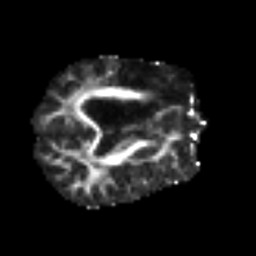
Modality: FA
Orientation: axial
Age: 50
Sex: male
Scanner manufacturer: siemens
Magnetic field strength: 3 T
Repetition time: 6.1 s
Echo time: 0.101 s